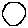
Label: circle